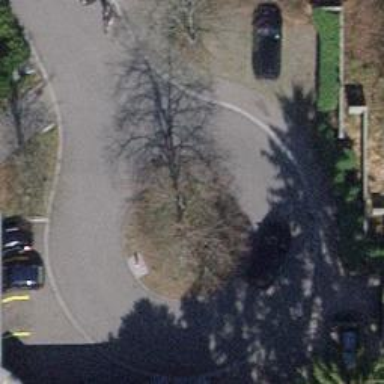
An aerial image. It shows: Turning circle on the road.